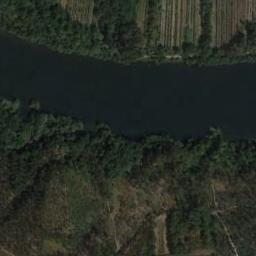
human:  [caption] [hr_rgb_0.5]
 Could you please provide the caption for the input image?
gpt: A broad, Curved cyan river with green and tan mixed fields and green forests on both sides of the bank .

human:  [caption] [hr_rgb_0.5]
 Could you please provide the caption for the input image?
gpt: The river goes through farmland and trees .

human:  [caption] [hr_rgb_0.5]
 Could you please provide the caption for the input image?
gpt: Many trees are around the river .

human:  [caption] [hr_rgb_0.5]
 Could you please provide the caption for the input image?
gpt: The deep blue river are flanked by lots of trees .

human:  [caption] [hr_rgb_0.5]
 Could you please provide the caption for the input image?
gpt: There are some green trees and farmlands near the river .